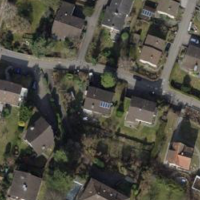
EUNIS habitat code: 54
Species observed at this site:
Zeuzera pyrina
Furcula furcula
Eilema caniola